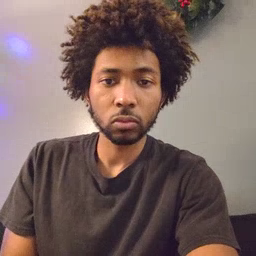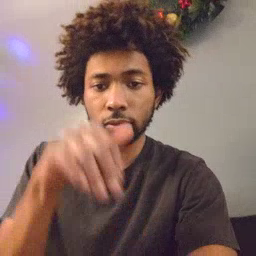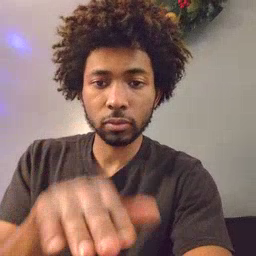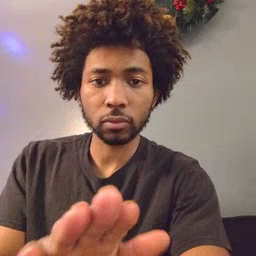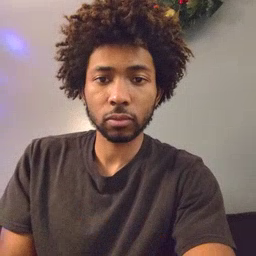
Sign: into